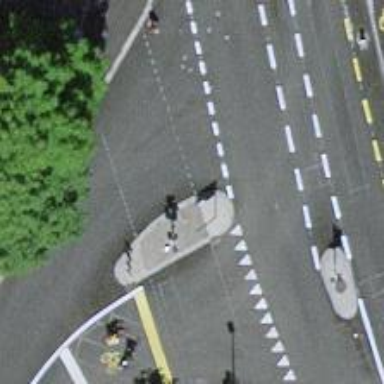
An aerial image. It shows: Crossing with traffic signals and central island.